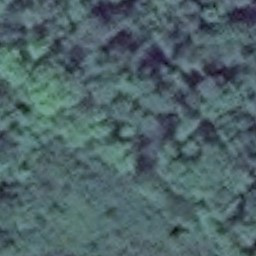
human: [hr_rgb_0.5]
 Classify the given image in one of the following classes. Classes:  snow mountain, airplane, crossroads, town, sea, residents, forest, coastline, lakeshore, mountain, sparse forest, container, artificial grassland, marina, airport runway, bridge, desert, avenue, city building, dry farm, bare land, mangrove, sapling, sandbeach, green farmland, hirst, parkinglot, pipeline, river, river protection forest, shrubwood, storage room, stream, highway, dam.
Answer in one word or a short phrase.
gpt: forest